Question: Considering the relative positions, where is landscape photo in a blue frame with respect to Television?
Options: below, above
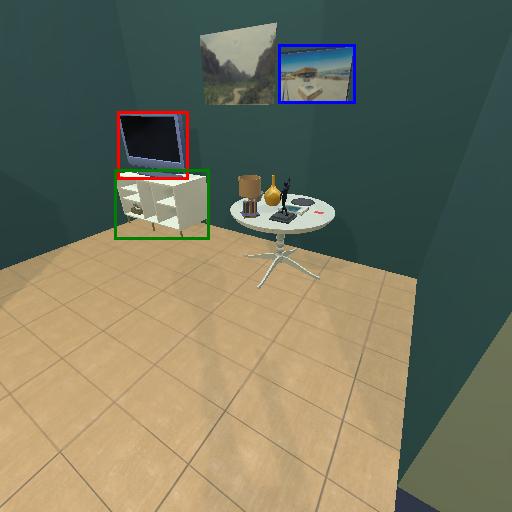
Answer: below